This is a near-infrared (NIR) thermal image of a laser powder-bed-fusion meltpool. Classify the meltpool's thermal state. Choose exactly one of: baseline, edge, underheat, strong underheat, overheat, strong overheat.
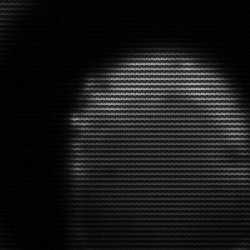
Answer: edge